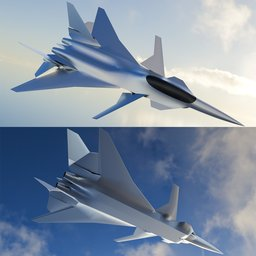
Label: mechanical